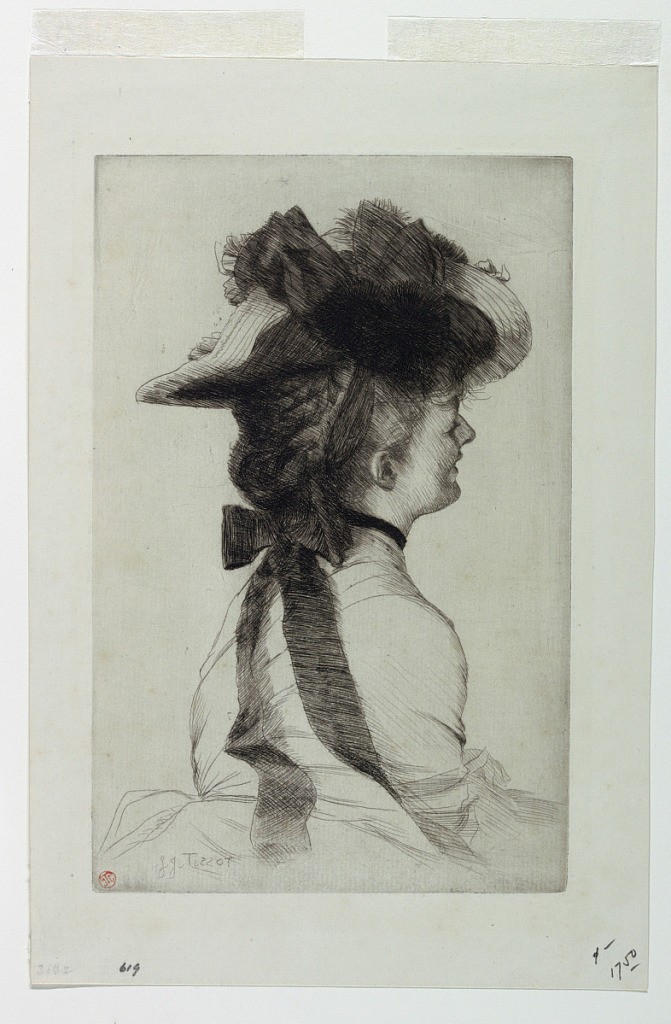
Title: The Rubens Hat
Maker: James Joseph Tissot, French, 1836 – 1902
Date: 1875
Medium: Etching on paper
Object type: Print
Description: The bust of a young woman seen in profile, facing right. She wears a large hat with a bow at the back of the neck.